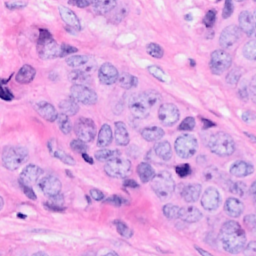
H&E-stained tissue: Breast